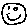
Label: smiley face